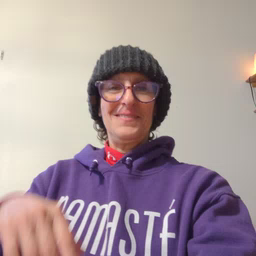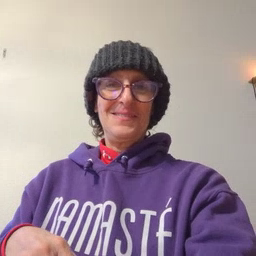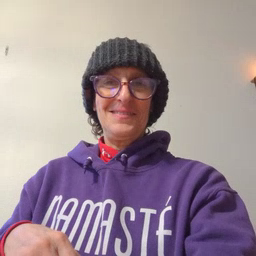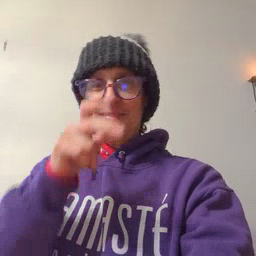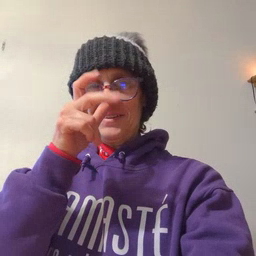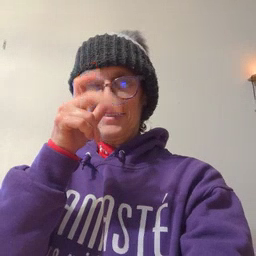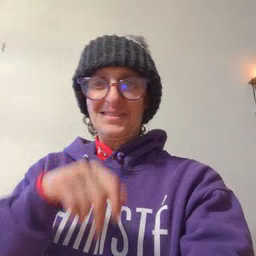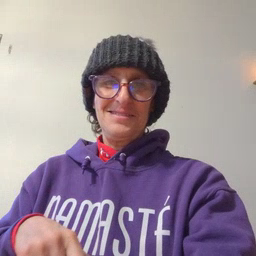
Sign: bug